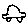
Label: car